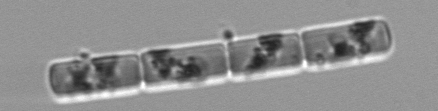
Label: Guinardia_delicatula